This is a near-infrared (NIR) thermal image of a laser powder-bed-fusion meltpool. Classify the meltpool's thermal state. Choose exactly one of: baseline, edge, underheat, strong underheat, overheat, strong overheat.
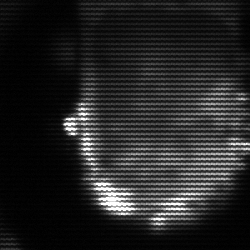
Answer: baseline